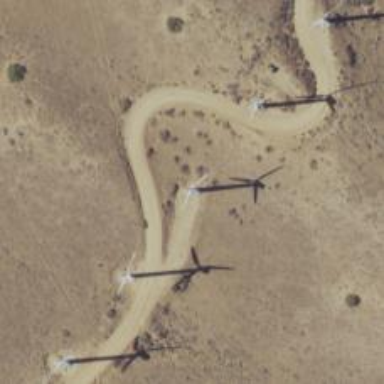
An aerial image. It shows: Wind turbine generating power.